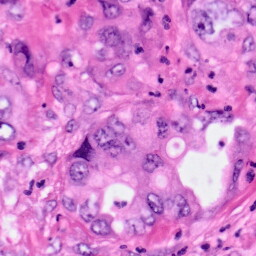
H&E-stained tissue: Pancreatic